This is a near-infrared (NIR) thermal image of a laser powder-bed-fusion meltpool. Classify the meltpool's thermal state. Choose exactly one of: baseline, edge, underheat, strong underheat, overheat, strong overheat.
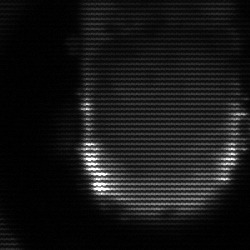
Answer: baseline